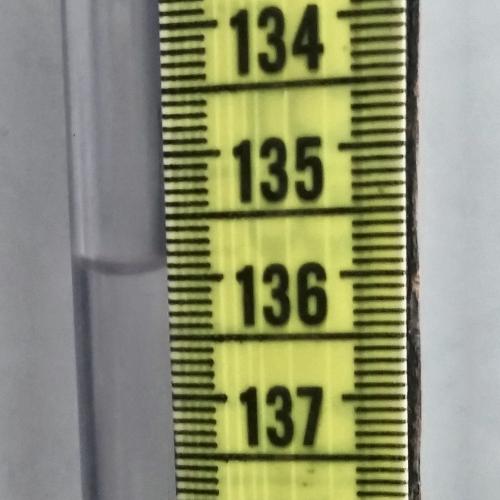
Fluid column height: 135.9 cm